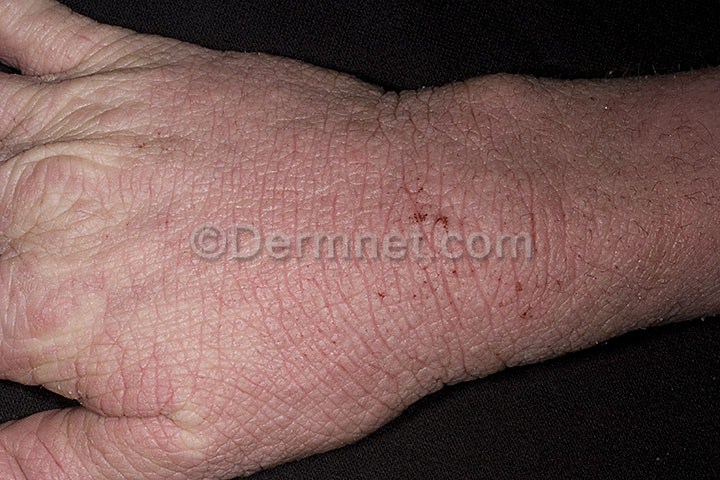
Disease: Atopic Dermatitis Photos